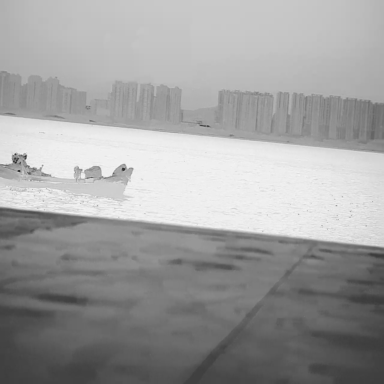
There is a bulk_carrier in the infrared image.